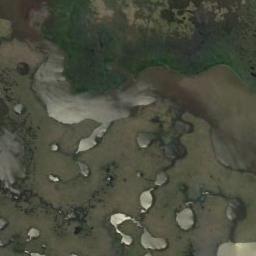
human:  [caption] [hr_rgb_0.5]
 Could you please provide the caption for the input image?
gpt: There are many green plants in the wetland .

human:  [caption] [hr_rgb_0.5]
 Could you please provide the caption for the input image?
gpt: The wetland consists of bare land, Green plants, Dry plants and water .

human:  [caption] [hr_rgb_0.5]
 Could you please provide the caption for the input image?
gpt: There are several small islands in the waters of this wetland .

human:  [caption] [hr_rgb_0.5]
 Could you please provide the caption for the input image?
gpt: There are a few brown bare lands in the river in a wetland with sparse green plants on the bare lands .

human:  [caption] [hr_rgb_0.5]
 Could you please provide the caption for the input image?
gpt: There are many green areas and water areas on the wetland .